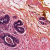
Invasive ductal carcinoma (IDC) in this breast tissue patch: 0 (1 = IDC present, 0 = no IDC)